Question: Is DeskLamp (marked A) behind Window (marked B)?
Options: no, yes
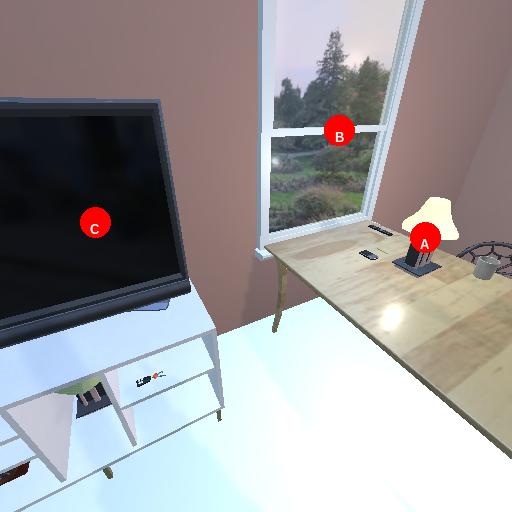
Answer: no